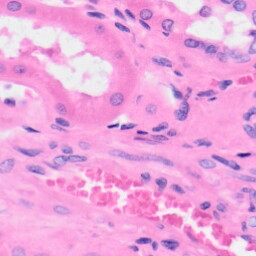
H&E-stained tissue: Kidney